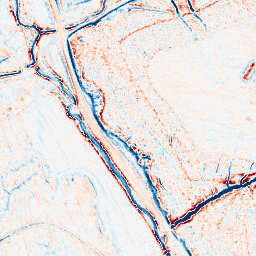
Category: edge_preserving
Decomposition family: anisotropic_diffusion
Decomposition parameters: iterations: 10
kappa: 30
gamma: 0.2
Upsampling method: quintic
Upsampling parameters: scale: 8
Upsampling scale: 8